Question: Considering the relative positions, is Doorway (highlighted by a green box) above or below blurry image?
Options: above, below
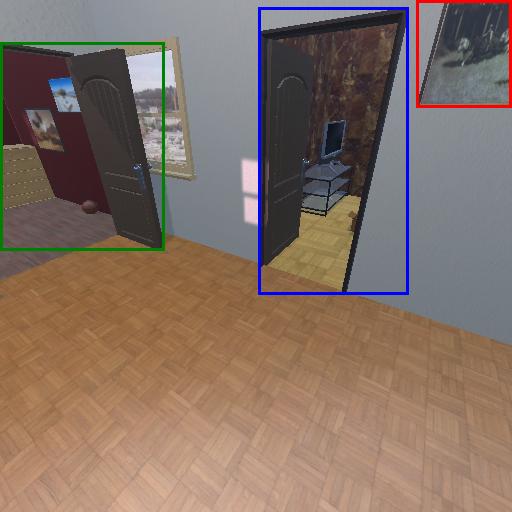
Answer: above